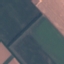
Land use / land cover: AnnualCrop